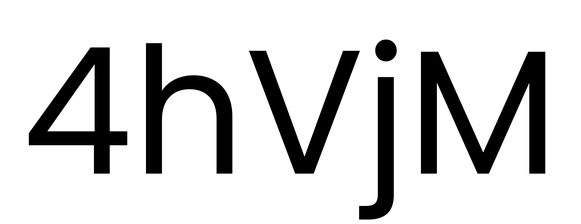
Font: Poppins-Regular